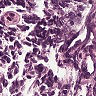
Metastatic tissue present: no